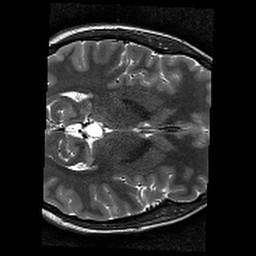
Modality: T2w
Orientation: axial